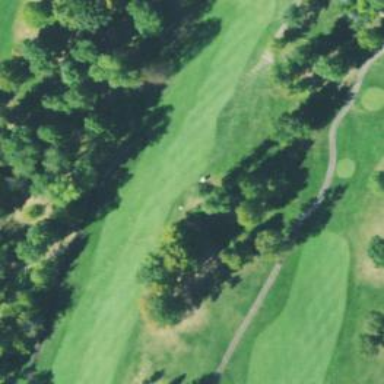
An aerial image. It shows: Golf hole.